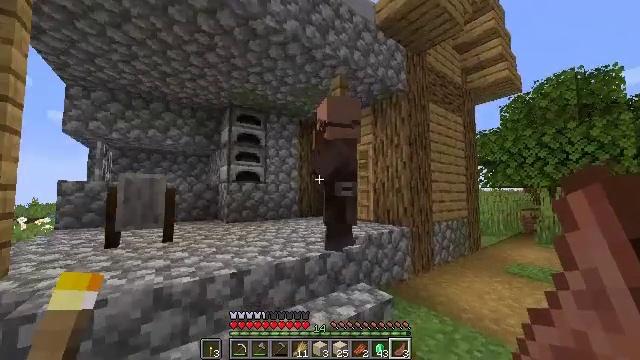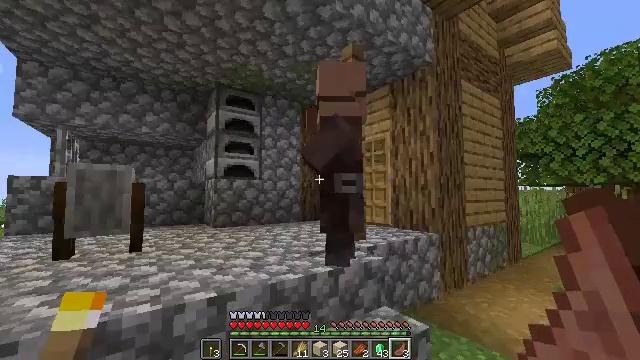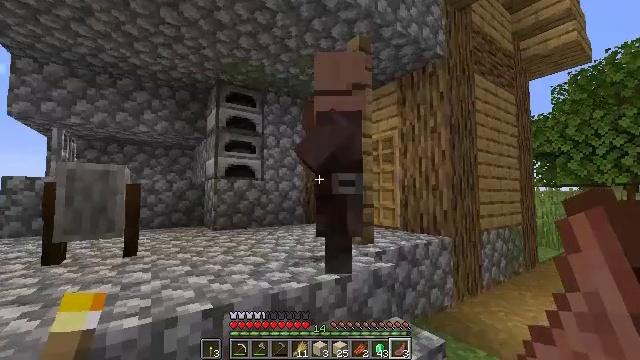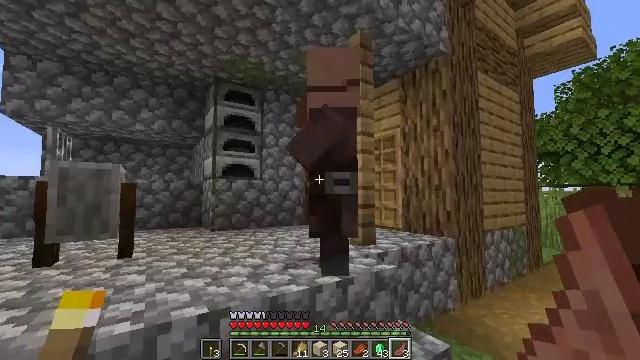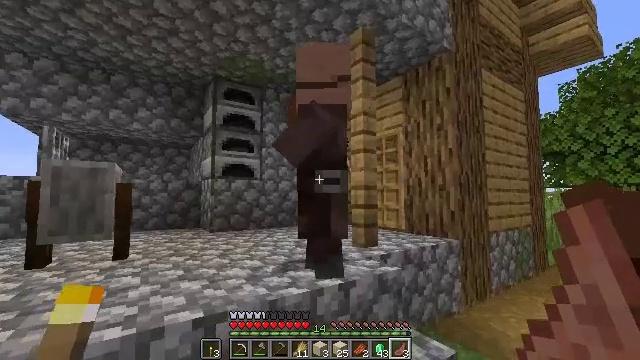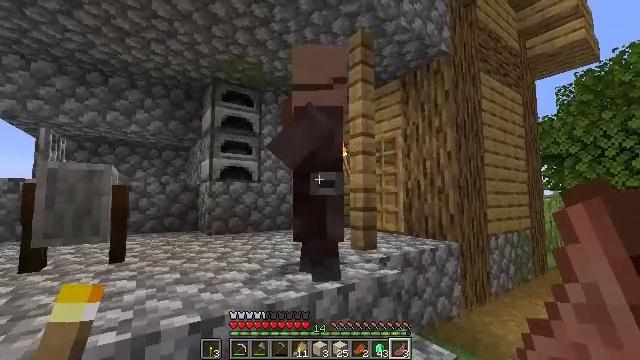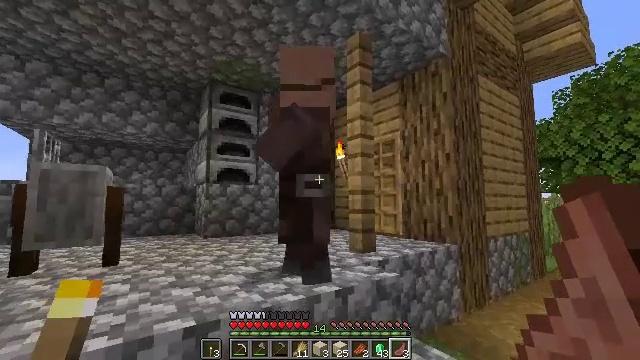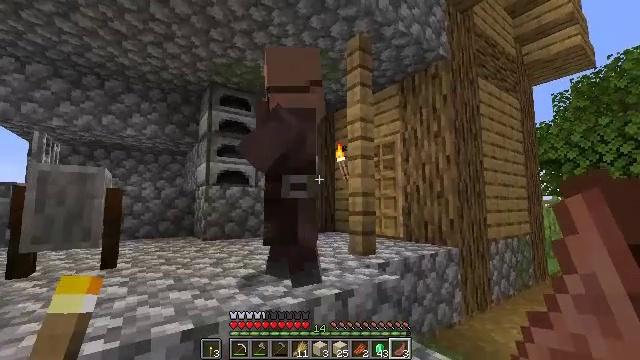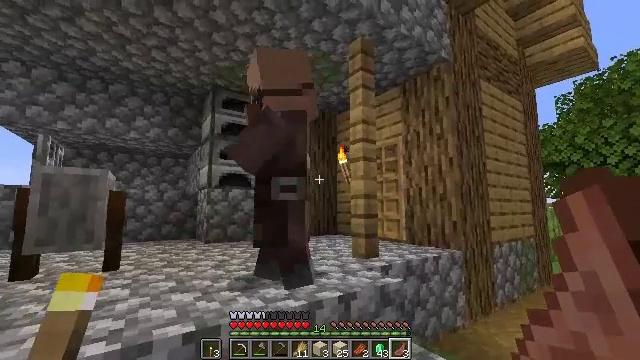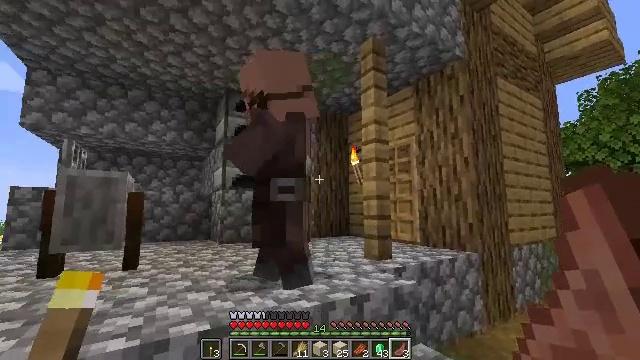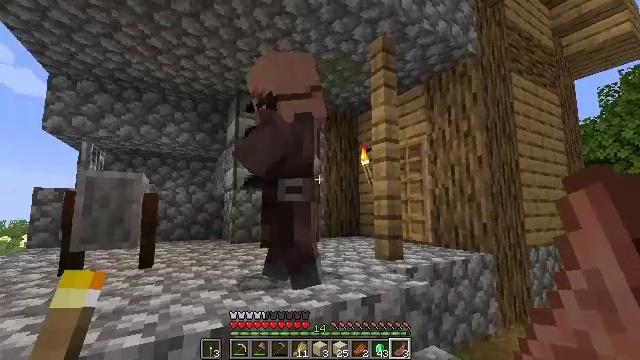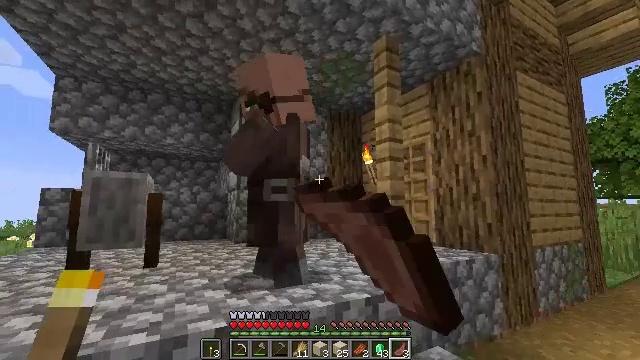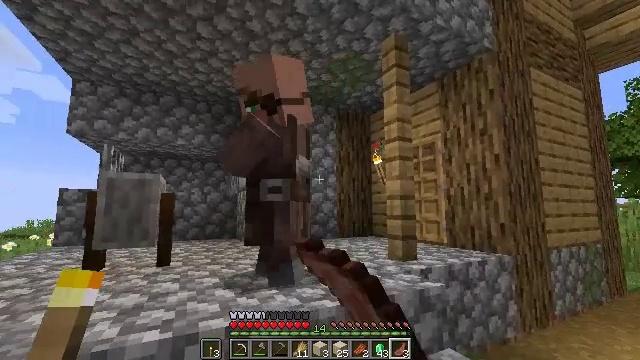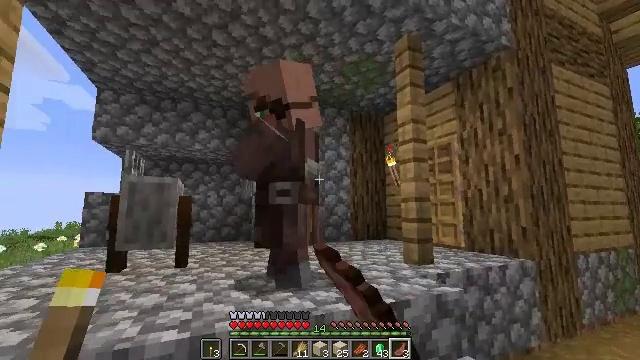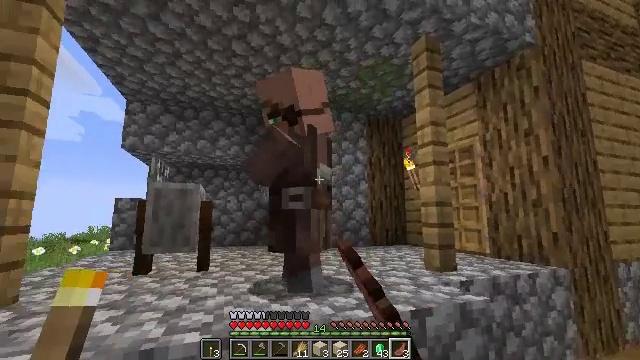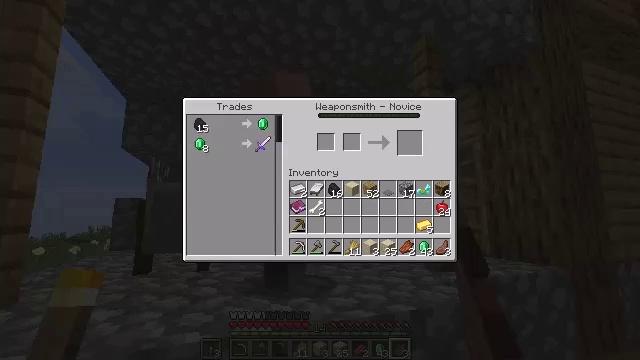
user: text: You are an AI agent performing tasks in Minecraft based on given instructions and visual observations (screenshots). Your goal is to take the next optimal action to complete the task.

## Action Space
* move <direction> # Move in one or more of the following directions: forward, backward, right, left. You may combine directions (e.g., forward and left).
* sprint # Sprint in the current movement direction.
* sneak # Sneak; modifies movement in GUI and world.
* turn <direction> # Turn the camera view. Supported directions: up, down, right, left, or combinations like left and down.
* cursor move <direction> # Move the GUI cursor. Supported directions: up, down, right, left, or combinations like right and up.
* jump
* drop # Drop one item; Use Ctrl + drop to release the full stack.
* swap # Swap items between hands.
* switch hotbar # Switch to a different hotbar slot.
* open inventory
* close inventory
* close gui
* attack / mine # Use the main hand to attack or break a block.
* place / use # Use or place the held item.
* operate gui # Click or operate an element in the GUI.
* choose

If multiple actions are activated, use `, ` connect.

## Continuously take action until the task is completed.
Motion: motion action
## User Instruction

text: Smelt some clay in the furnace to produce a brick.
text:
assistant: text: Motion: use / place
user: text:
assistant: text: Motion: no_op
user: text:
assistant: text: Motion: no_op
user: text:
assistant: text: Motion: no_op
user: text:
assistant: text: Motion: no_op
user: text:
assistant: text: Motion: no_op
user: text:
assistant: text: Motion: no_op
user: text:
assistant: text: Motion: no_op
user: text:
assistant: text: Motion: turn left
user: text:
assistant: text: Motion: turn left, use / place
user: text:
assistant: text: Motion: use / place
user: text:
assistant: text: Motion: turn left, use / place
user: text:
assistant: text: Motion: turn left
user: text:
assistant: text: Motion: turn left and up
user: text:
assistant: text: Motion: cursor move left, open gui
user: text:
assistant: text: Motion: cursor move right
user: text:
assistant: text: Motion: choose
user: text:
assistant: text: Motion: choose
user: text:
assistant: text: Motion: no_op
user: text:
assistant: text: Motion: no_op
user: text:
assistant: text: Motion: no_op
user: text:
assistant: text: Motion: no_op
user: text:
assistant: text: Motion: no_op
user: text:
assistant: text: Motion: no_op
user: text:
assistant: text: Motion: cursor move left
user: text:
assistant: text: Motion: cursor move left and up
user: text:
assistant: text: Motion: cursor move left and up
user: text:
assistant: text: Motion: cursor move left and up
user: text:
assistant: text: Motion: no_op
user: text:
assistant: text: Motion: no_op